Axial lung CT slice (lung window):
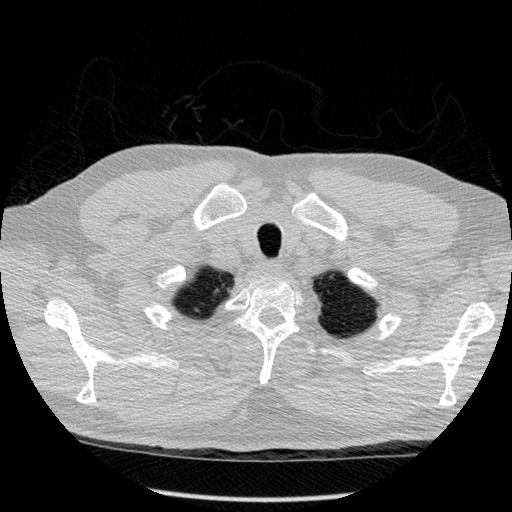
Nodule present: no